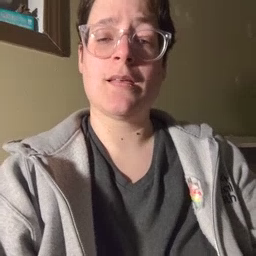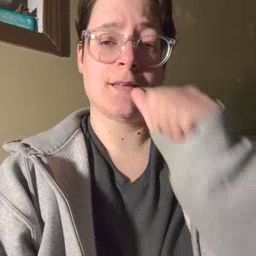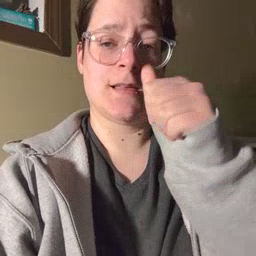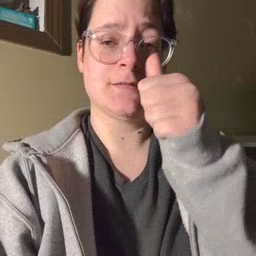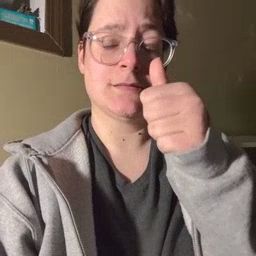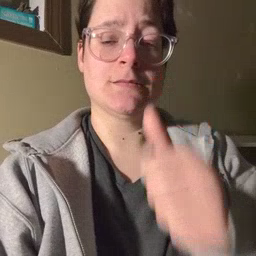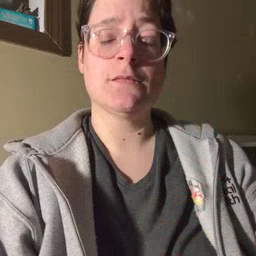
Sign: nuts